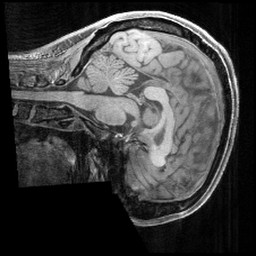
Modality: T1w
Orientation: sagittal
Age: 39
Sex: female
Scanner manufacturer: siemens
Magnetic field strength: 3 T
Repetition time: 2.4 s
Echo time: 0.00241 s